Question: I have a problem with life data updates for AmCharts Line Graph.
The event that data changed came to the chart but it shows only invalid values(see screenshot)

My JavaScript that should handle messages from Bean DataGenerator
'''
window.chartData = [{
"date" : "1.1.2014",
"value" : 0
}];
AmCharts.ready(function() {
window.AmSerialChart = new AmCharts.AmSerialChart();
window.AmSerialChart.dataProvider = chartData;
window.AmSerialChart.categoryField = "date";
window.lineGraph = new AmCharts.AmGraph();
window.lineGraph.valueField = "value";
window.lineGraph.type = "line";
window.AmSerialChart.addGraph(window.lineGraph);
window.AmSerialChart.write('chartdiv');
});
function handlePushGlobalEvent(eventData)
{
data = [
{
"date" : eventData.label,
"value" : eventData.value
}];
window.chartData.push(data)
window.AmSerialChart.validateData();
}
'''
DataGenerator Bean
'''
package org.jsfdemo.jee;
import java.text.SimpleDateFormat;
import java.util.Random;
import java.util.logging.Logger;
import javax.ejb.Schedule;
import javax.ejb.Singleton;
import javax.ejb.Startup;
import org.primefaces.push.EventBus;
import org.primefaces.push.EventBusFactory;
@Singleton
@Startup
public class DataGenerator {
private static final Logger logger = Logger.getLogger(DataGenerator.class
.getName());
private Random generator = new Random();
@Schedule(second = "*/2", minute = "*", hour = "*", persistent = false)
public void createDataEvent() {
logger.info("Data event generated");
EventBus eventBus = EventBusFactory.getDefault().eventBus();
EventMessage message = getBasicMessage();
eventBus.publish(ChartView.CHANNEL, message);
}
private EventMessage getBasicMessage() {
EventMessage message = new EventMessage();
long value;
String label = new String();
value = generator.nextInt(10);
label = new SimpleDateFormat("hh:mm:ss").format(
System.currentTimeMillis()).toString();
message.setDataValue(value);
message.setDataLabel(label);
return message;
}
}
'''
ChartView Bean
'''
package org.jsfdemo.jee;
import java.io.Serializable;
import java.util.logging.Logger;
import javax.faces.event.ActionEvent;
import javax.faces.view.ViewScoped;
import javax.inject.Named;
import org.primefaces.push.EventBus;
import org.primefaces.push.EventBusFactory;
@Named("chartView")
@ViewScoped
public class ChartView implements Serializable {
/**
*
*/
private static final long serialVersionUID = 5648777247751782749L;
public final static String CHANNEL = "/graphChanel";
private static final Logger logger = Logger.getLogger(ChartView.class.getName());
public void sendData(ActionEvent actionEvent)
{
logger.info("sendData event");
send();
}
public void send() {
EventBus eventBus = EventBusFactory.getDefault().eventBus();
EventMessage message = new EventMessage();
eventBus.publish(CHANNEL, message);
}
}
'''
my index.xhtml
'''
<!DOCTYPE html>
<html xmlns:h="http://java.sun.com/jsf/html"
xmlns:ui="http://java.sun.com/jsf/facelets"
xmlns:p="http://primefaces.org/ui"
xmlns:f="http://java.sun.com/jsf/core">
<h:head>
<title>JSFDemo</title>
<h:outputScript library="amcharts" name="amcharts.js" />
<h:outputScript library="amcharts" name="amstock.js" />
<h:outputScript library="amcharts" name="serial.js" />
<h:outputScript library="js" name="graphOperations.js" />
<h:outputStylesheet library="css" name="style_common.css" />
</h:head>
<h:body>
<div id="chartdiv" style="width: 640px; height: 400px;"></div>
<p:socket onMessage="handlePushGlobalEvent" channel="/graphChanel" />
</h:body>
</html>
'''
eventMessage class
'''
package org.jsfdemo.jee;
public class EventMessage {
private long dataValue;
private String dataLabel;
public EventMessage() {
}
public EventMessage(long dataValue, String dataLabel) {
this.dataValue = dataValue;
this.dataLabel = dataLabel;
}
public long getDataValue() {
return dataValue;
}
public void setDataValue(long dataValue) {
this.dataValue = dataValue;
}
public String getDataLabel() {
return dataLabel;
}
public void setDataLabel(String dataLabel) {
this.dataLabel = dataLabel;
}
}
'''
hope you can help
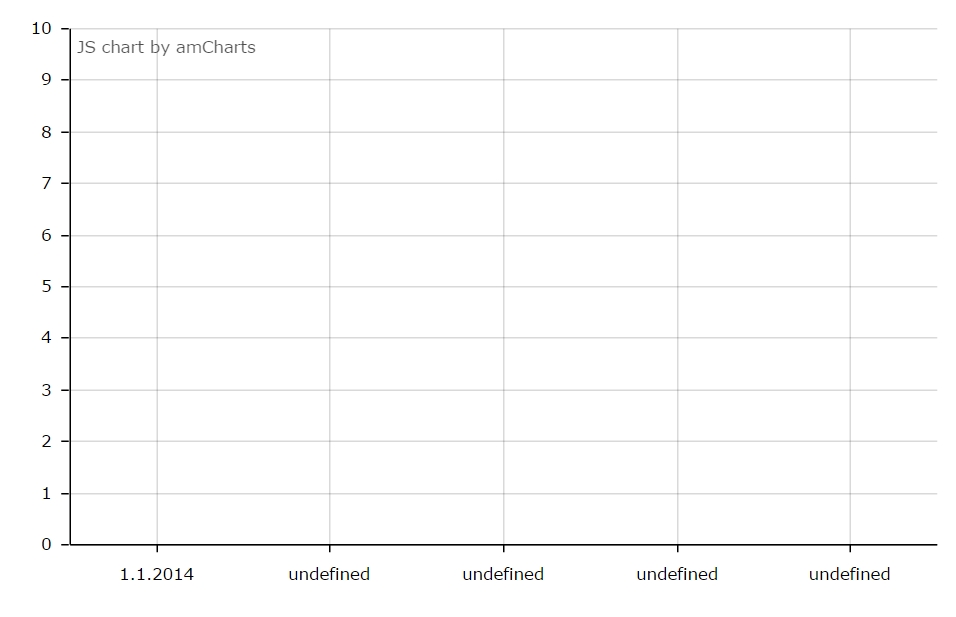
Answer: Oh,i've got it
the problem is in function hanleGlobalPushEvent in chartData object
'''
data = [
{
"date" : eventData.label,
"value" : eventData.value
}];
'''
it is definition of array,but chart data is simle object with two values
it should be like this
'''
data =
{
"date" : eventData.label,
"value" : eventData.value
};
'''